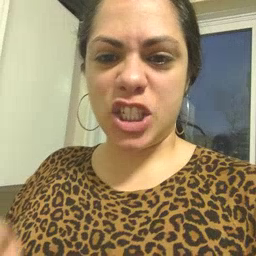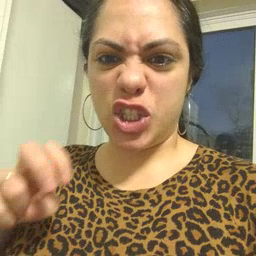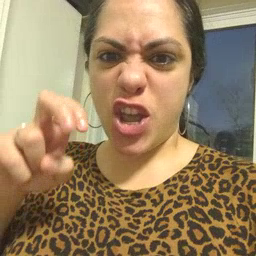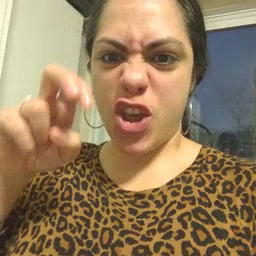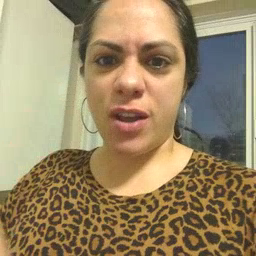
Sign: stairs